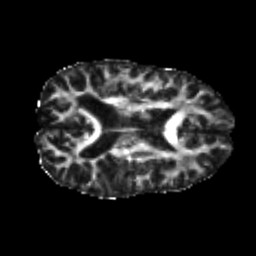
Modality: FA
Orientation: axial
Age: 24
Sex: male
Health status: healthy
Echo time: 0.074 s